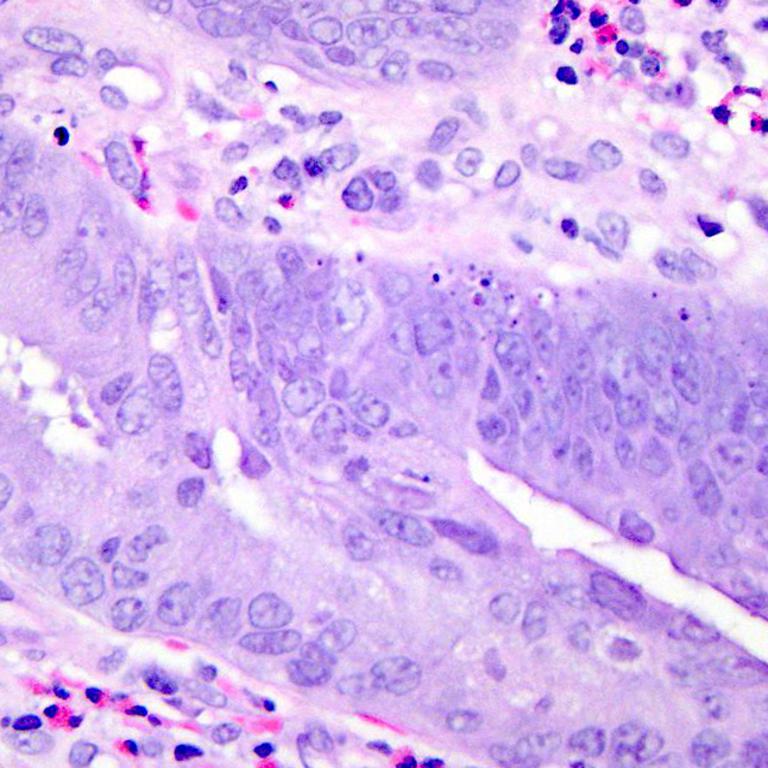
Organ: colon
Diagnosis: adenocarcinomas